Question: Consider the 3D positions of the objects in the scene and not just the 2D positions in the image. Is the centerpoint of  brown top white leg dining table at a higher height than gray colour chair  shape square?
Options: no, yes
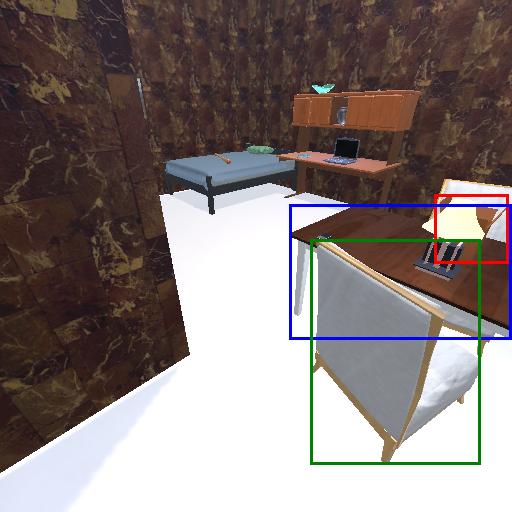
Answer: no